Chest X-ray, AP view. Patient: 79 years old, sex M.
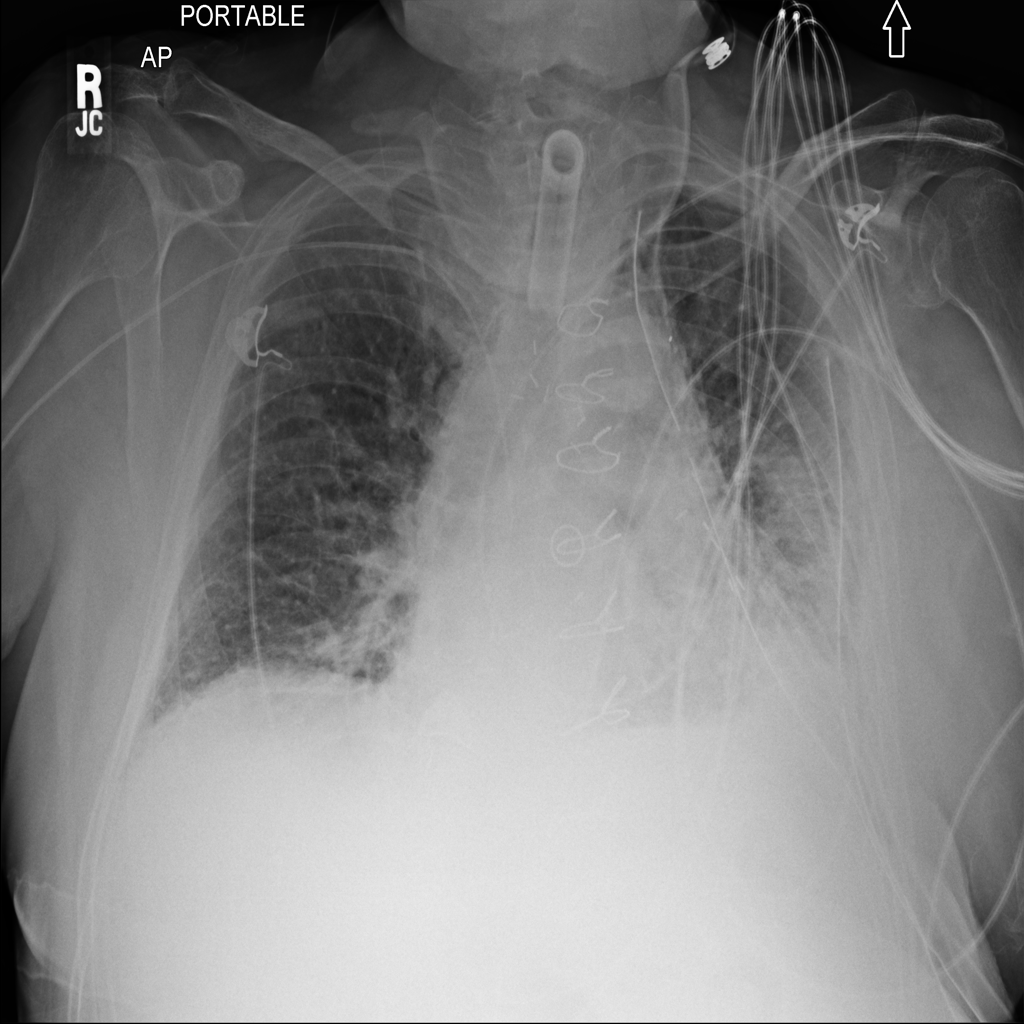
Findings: Atelectasis, Infiltration